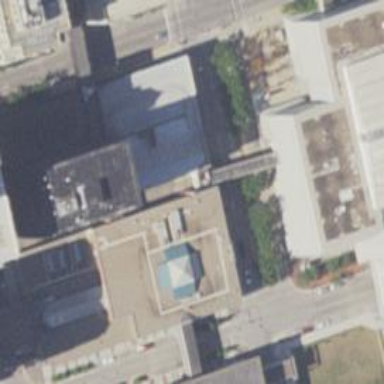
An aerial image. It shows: Building with brown roof.